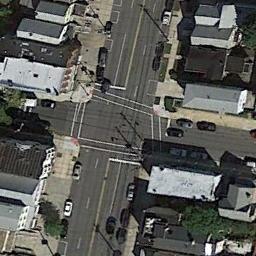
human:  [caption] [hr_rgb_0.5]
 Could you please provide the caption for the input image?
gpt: There are two zebra crossings at the intersection .

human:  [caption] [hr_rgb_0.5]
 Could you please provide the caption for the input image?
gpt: An intersection with normal traffic is between some neatly arranged houses .

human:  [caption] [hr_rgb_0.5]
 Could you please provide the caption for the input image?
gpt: There are several moving vehicles on the road at the intersection, With many buildings and some trees around the intersection .

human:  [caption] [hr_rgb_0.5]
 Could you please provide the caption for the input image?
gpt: There are numerous buildings of different shapes and sizes beside the intersection .

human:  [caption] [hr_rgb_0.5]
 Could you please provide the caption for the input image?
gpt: There are some gray buildings around the intersection .